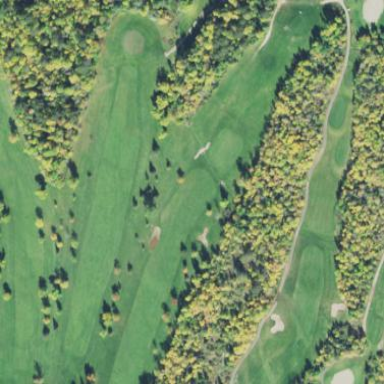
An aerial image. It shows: Golf fairway surrounded by grass.